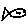
Label: fish